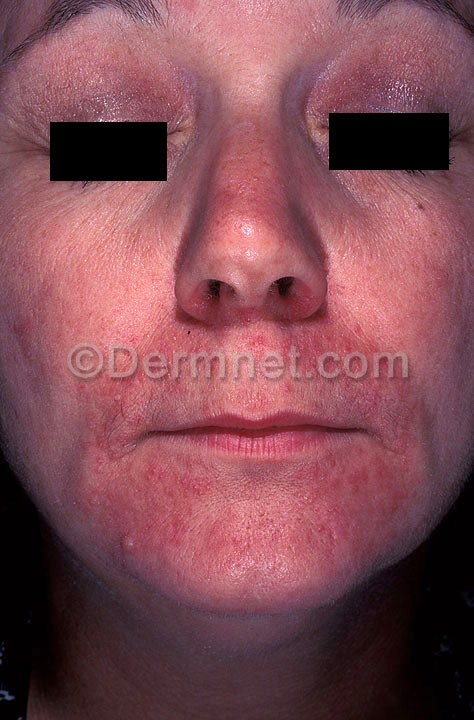
Disease: Acne and Rosacea Photos